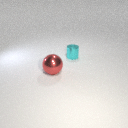
small cyan metal cylinder behind large red metal sphere